Field crop: tomato
Growth stage: 1
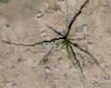
Species: cyperus